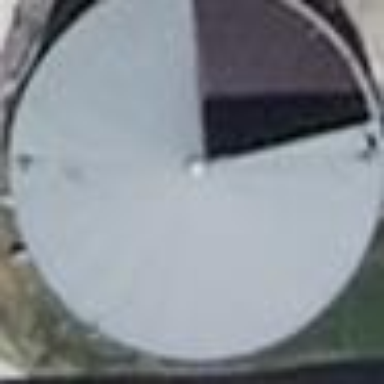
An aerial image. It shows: Building with storage tank.